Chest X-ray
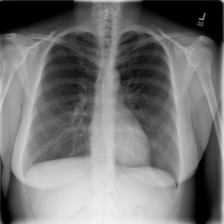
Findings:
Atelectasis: negative
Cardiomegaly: negative
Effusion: negative
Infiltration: negative
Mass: negative
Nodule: negative
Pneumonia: negative
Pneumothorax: negative
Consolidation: negative
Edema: negative
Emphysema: negative
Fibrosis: negative
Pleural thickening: negative
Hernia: negative